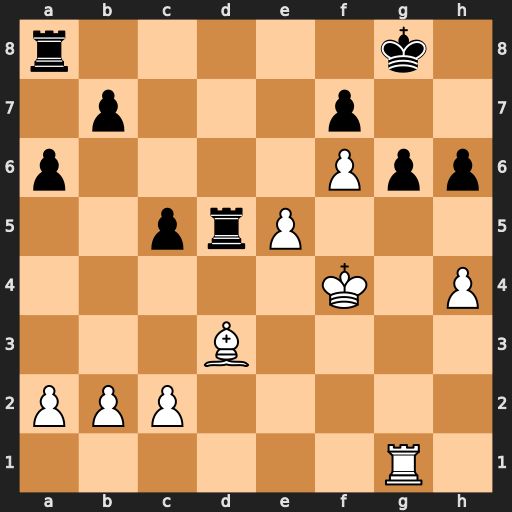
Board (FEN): r5k1/1p3p2/p4Ppp/2prP3/5K1P/3B4/PPP5/6R1
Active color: w
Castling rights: -
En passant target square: -
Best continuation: Rxg6+ fxg6 Bc4